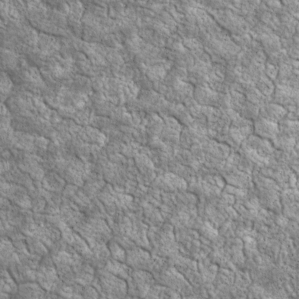
Label: non_frost